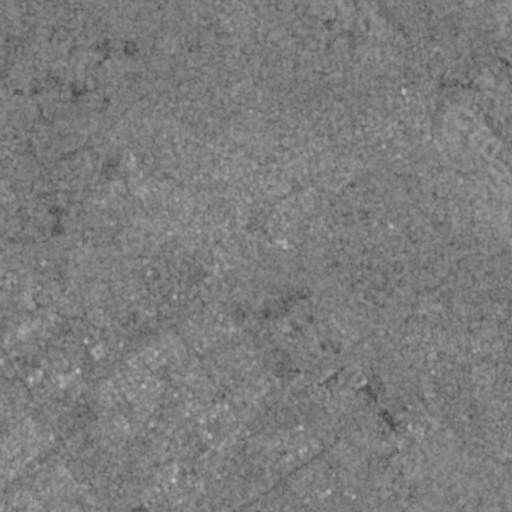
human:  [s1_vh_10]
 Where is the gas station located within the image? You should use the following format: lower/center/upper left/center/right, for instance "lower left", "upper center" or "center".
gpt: The gas station is located in the lower left of the image.
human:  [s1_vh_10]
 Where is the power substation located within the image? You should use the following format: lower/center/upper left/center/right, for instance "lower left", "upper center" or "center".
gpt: The power substation is located in the lower right of the image.
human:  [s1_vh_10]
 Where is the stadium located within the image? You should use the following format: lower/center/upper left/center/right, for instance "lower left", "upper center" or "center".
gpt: The stadium is located in the lower left of the image.
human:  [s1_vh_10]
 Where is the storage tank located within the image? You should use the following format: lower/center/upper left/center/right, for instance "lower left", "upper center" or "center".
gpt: The storage tank is located in the center of the image.
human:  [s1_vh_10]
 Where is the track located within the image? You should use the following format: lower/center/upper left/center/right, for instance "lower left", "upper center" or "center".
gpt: The track is located in the lower left of the image.
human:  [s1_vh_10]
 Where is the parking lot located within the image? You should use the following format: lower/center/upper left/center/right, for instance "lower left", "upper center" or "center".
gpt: There is no parking lot in the image.

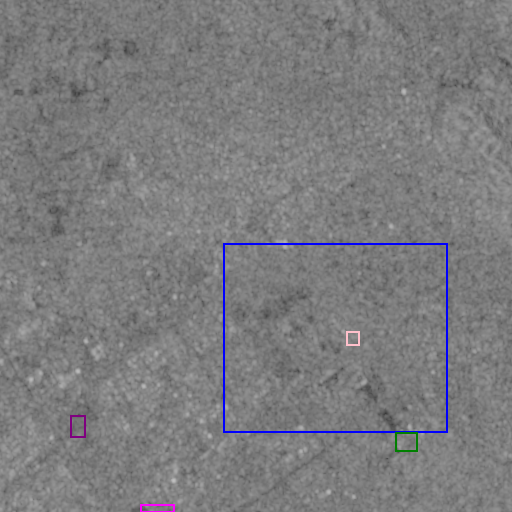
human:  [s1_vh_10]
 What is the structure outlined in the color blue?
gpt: The structure outlined in blue is a park.
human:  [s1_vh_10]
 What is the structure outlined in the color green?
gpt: The structure outlined in green is a parking lot.
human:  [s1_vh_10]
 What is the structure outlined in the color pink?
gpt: The structure outlined in pink is a power substation.
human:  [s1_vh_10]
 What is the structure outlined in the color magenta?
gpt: The structure outlined in magenta is a stadium.
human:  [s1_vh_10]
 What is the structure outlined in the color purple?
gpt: The structure outlined in purple is a track.
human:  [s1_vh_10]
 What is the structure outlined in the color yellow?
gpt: There is no yellow outline.